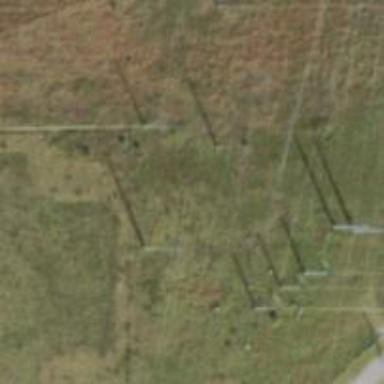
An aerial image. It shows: Power pole.